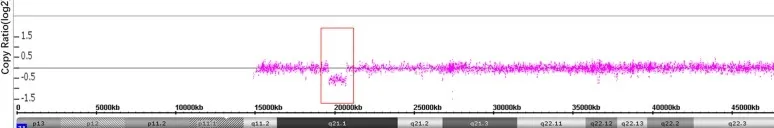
Array-CGH results of case 1. Maternal. Vertical axis: Copy Ratio (log2). Horizontal axis: Chromosome localization.
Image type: electrography (emg)